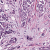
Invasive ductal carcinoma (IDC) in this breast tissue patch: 1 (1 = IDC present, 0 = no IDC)